Brain MRI, t2w sequence, axial 2D slice.
Patient: age 25, sex F, weight 78 kg, height 1.78 m
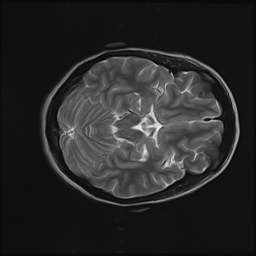